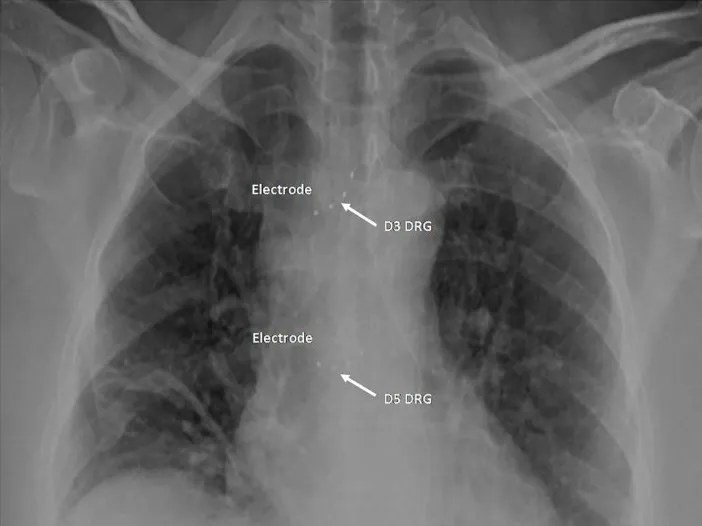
Case 5: Two quadripolar leads in right D3 and D5 foramen.
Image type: radiology (x_ray)